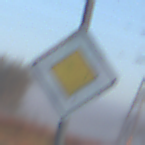
Verkehrszeichen: Vorfahrtsstrasse
Umgebung: Outdoor, Nature
Tageszeit: Dawn
Wetter: Clear
Licht: Natural
Jahreszeit: NotSpecified
Kontrast: LowContrast